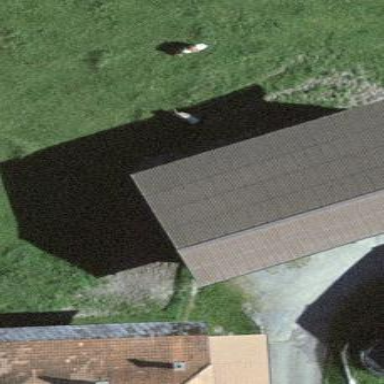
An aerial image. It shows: Shed building.